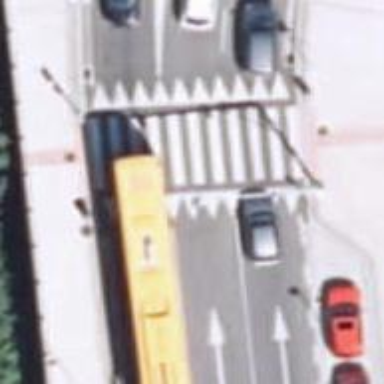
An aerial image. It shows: Marked crossing on footway. The crossing has visible markings.